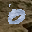
Label: 0